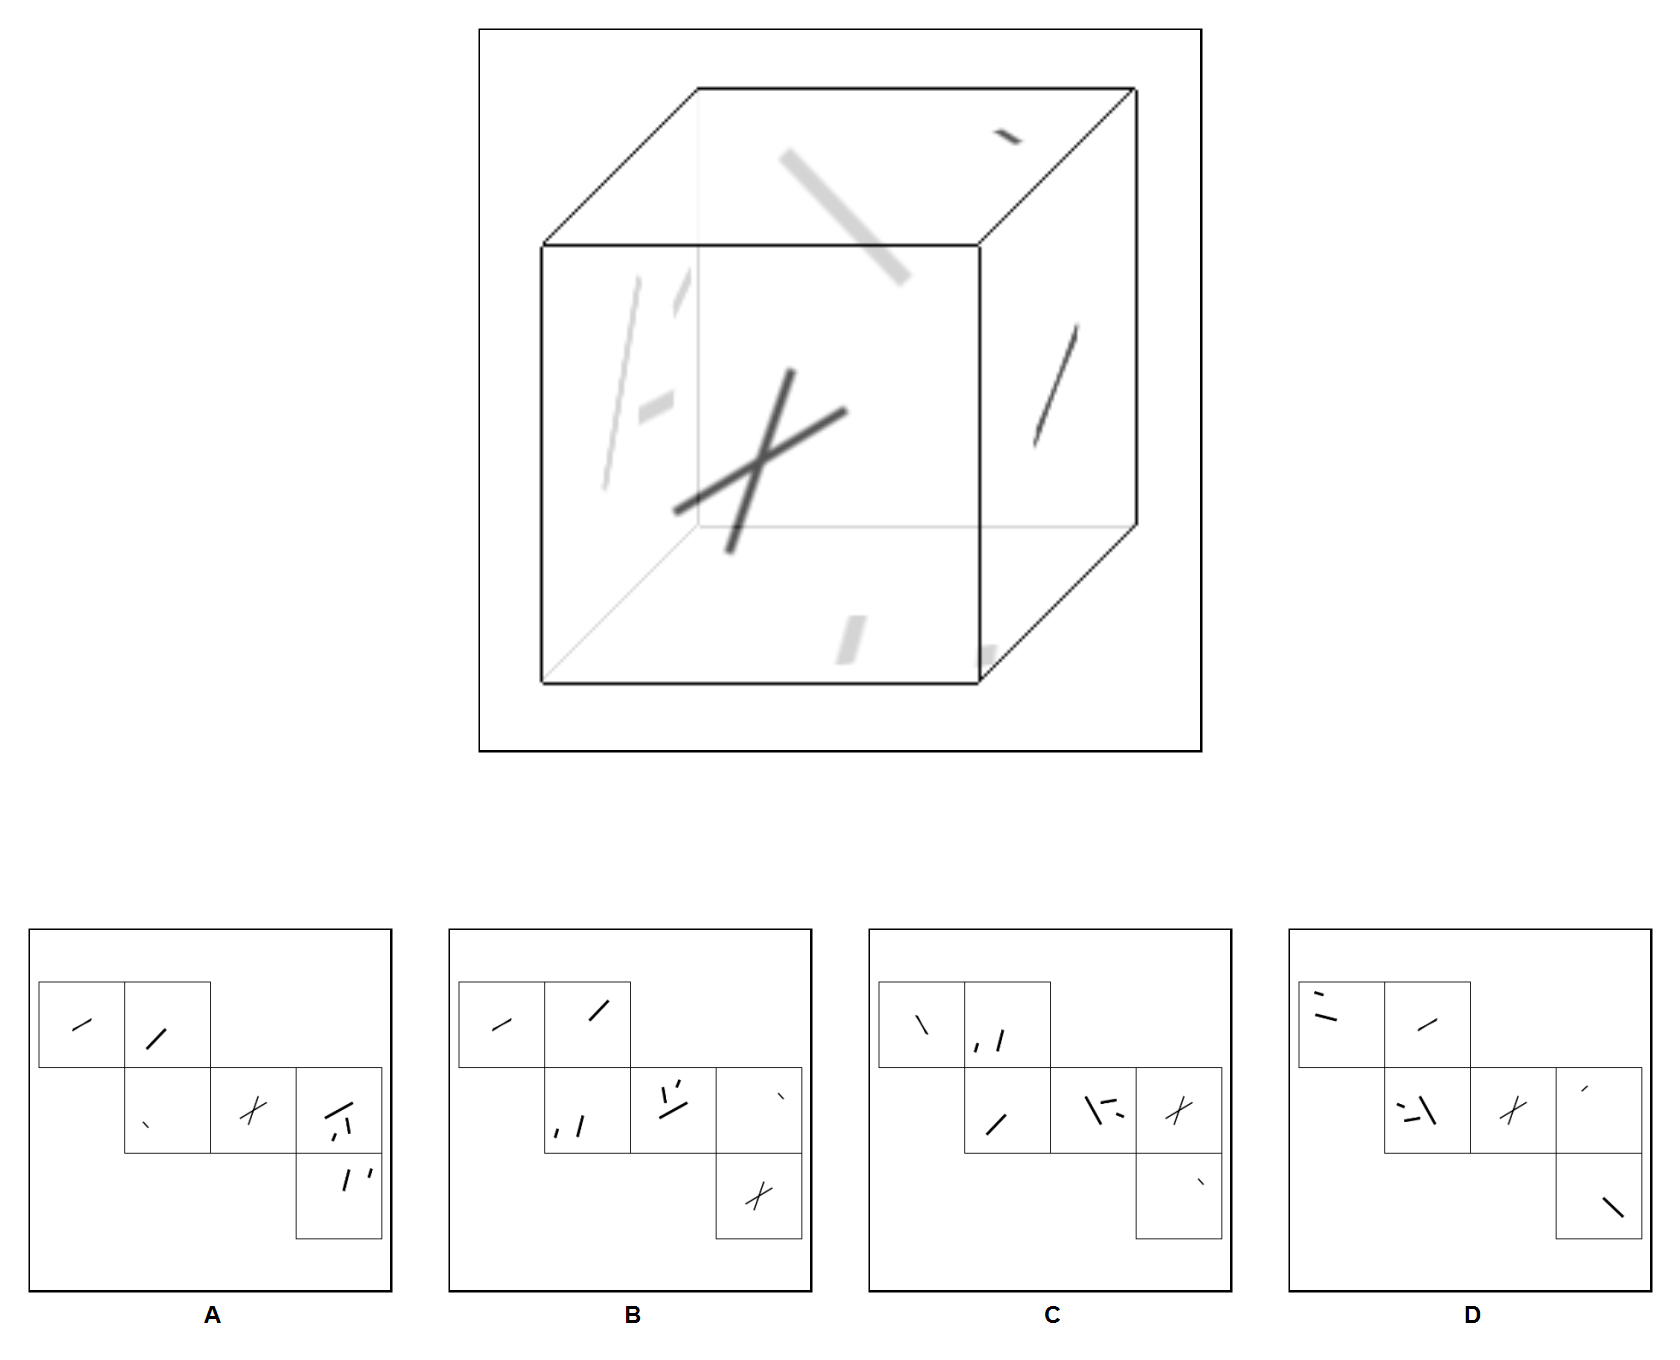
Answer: B